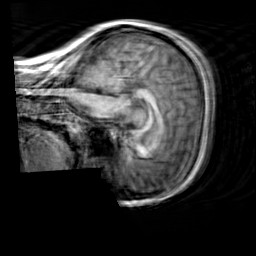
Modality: T1w
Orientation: sagittal
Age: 19
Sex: female
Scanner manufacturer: siemens
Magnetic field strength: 3 T
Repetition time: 2.3 s
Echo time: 0.00303 s